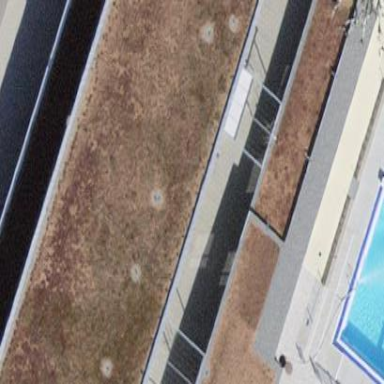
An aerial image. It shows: Kindergarten building.